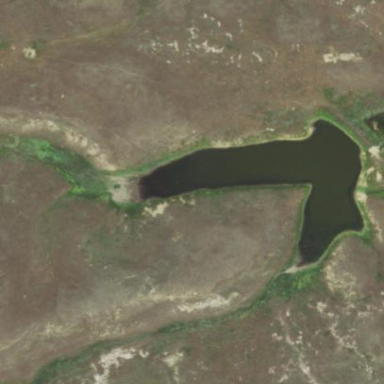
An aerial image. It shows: Reservoir.